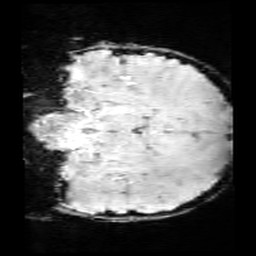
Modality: SWI
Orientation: coronal
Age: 10
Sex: female
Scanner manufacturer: siemens
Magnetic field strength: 3 T
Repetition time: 0.027 s
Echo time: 0.02 s